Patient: sex M, age 29
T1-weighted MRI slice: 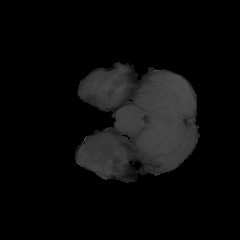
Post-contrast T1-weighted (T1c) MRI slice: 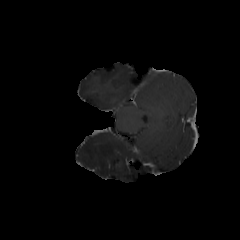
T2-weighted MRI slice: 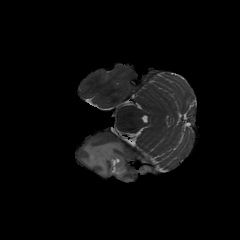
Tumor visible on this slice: yes
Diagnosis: Astrocytoma, IDH-mutant
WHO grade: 4